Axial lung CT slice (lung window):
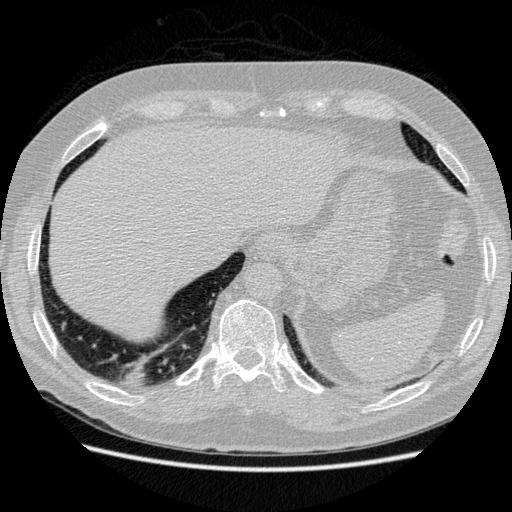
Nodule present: no